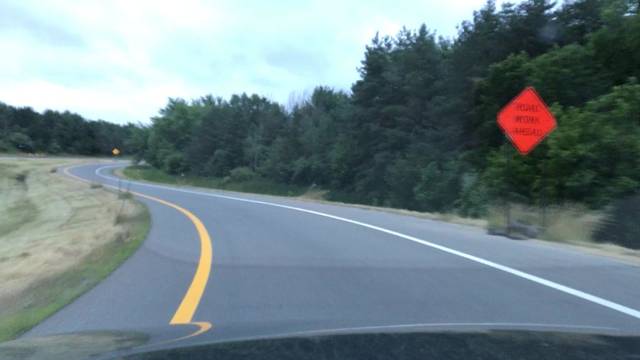
Region: United States
Coordinates: 42.984, -85.607